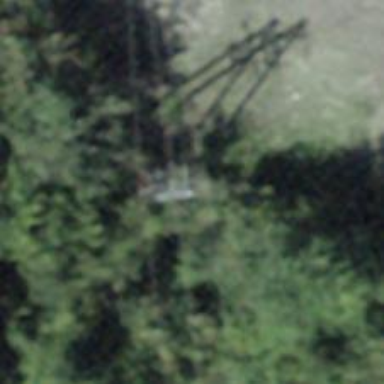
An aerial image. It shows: Power tower.